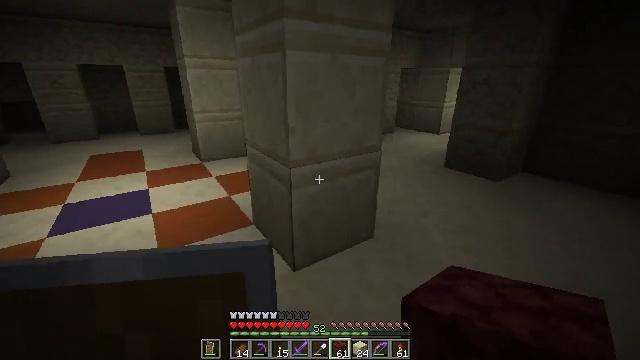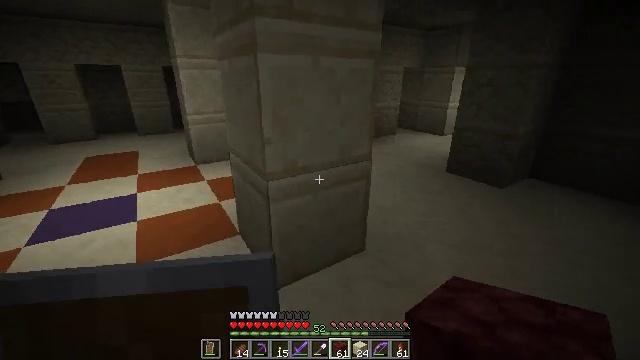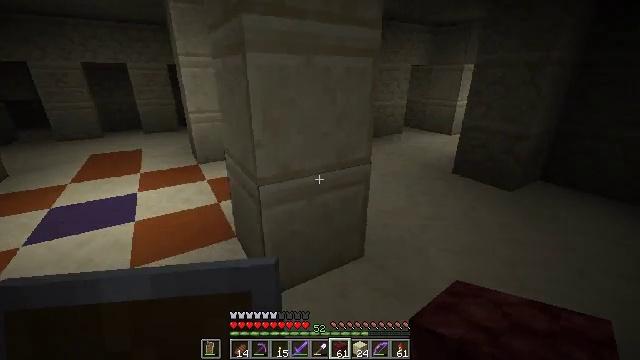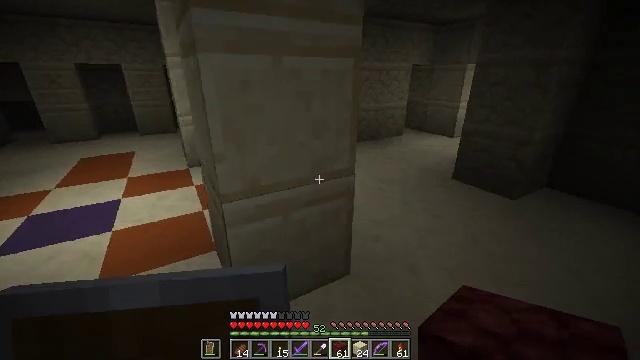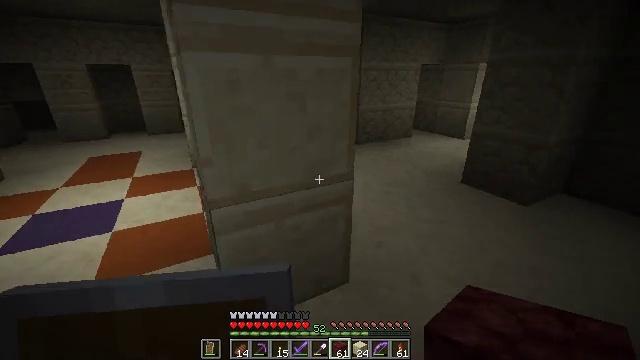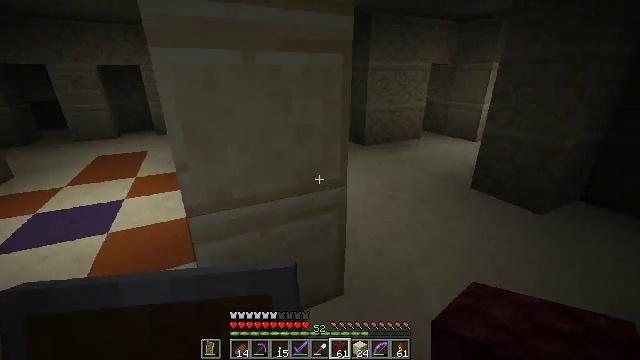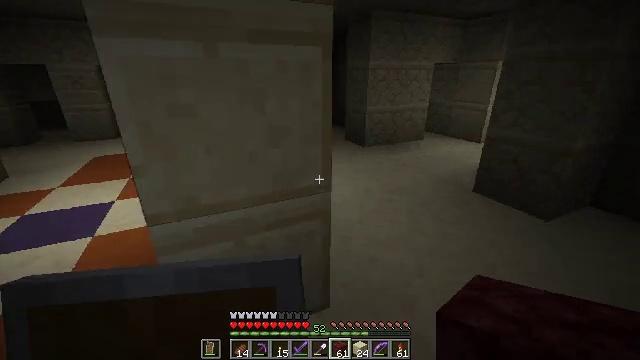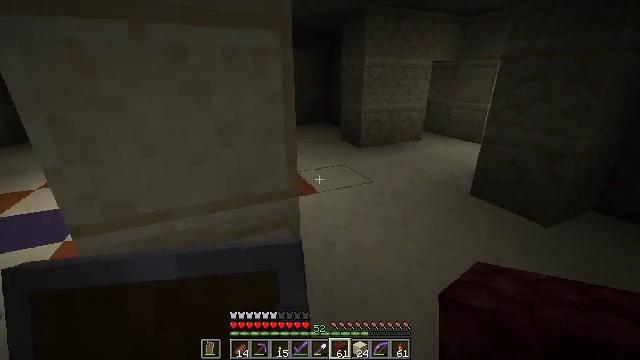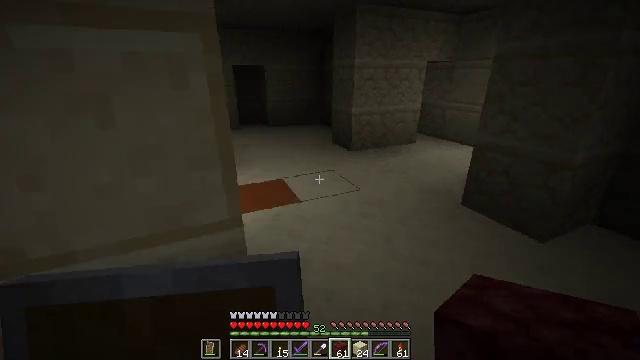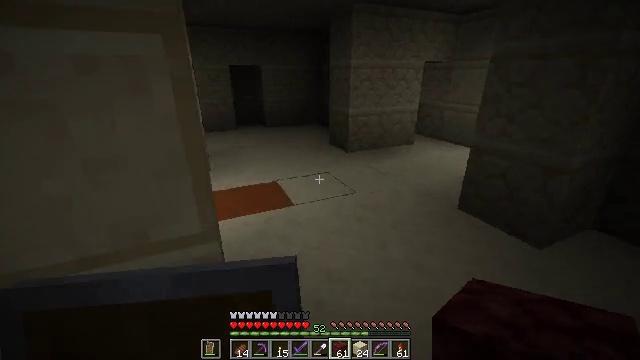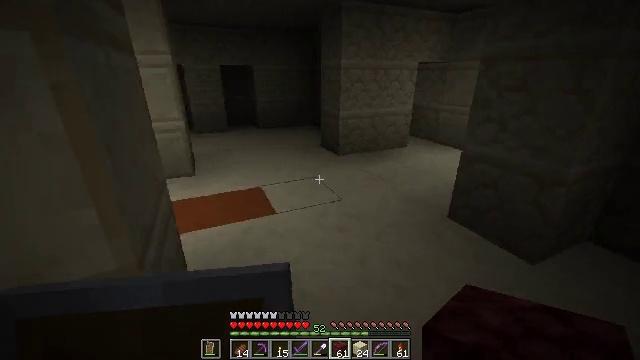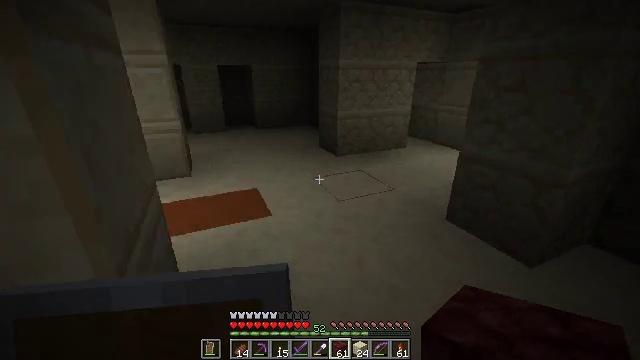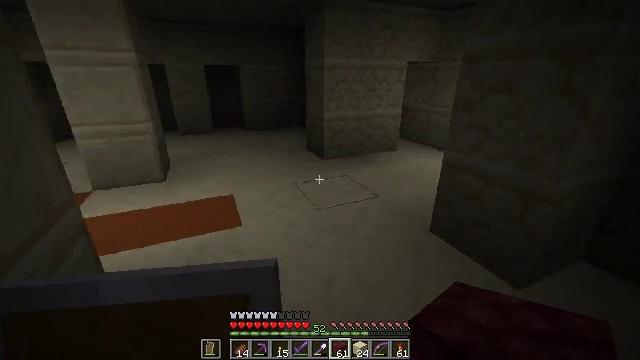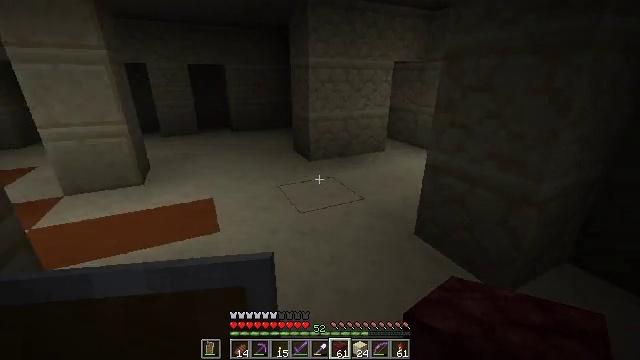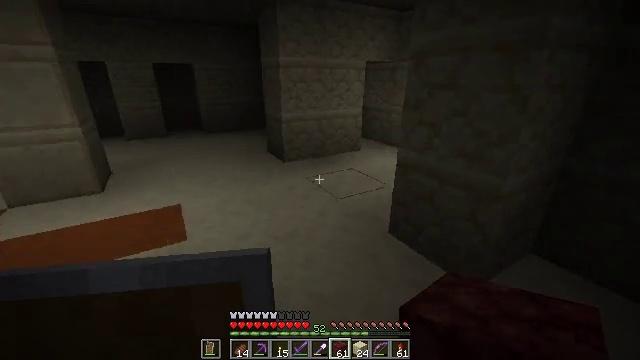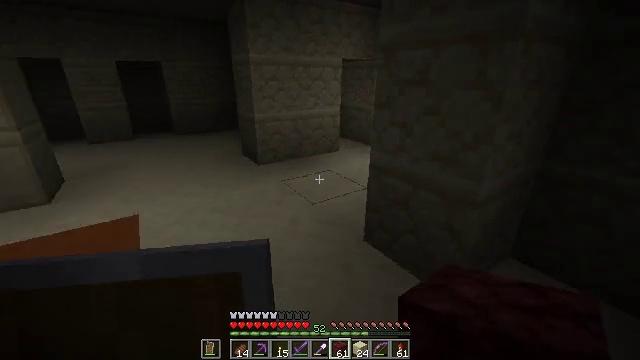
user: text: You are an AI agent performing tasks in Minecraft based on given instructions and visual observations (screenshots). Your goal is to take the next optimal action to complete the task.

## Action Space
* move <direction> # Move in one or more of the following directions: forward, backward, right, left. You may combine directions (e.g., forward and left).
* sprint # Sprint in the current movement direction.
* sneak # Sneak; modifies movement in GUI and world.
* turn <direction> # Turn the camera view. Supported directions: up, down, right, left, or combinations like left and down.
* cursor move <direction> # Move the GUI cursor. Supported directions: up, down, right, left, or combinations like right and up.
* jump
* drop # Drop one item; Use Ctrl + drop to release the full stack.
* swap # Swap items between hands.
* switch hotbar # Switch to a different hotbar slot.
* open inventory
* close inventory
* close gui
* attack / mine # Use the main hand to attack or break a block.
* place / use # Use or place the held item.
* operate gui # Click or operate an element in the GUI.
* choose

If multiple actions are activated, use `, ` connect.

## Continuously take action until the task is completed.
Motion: motion action
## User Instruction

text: Collect the brewing stand for reuse.
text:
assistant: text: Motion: move forward and move right, turn left
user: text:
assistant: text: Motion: move forward and move right, turn left
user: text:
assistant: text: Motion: move forward and move right, turn left
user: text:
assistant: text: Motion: move forward and move right, turn left
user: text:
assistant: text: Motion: move forward and move right, turn left
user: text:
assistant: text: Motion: move forward and move right, turn left
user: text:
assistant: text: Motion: move forward and move right
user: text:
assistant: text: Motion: move forward and move right
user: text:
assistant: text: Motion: move forward and move right
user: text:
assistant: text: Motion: move forward and move right
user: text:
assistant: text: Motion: move forward and move right
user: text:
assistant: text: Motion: move forward and move right
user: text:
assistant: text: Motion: move forward and move right, turn right
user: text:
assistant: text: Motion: move forward and move right, turn right
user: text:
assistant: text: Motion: move forward, turn right
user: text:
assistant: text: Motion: move forward, turn right
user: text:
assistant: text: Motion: move forward
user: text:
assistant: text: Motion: move forward
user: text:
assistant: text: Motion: move forward
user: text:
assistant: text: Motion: move forward
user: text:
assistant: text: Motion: move forward, turn right
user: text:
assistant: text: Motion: move forward and move left, turn right
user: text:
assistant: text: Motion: move forward and move left, turn right
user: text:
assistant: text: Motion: move forward and move left, turn right
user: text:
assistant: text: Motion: move forward and move left, turn right
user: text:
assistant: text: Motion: move forward and move left, turn right and down
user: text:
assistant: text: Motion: move forward and move left, turn right
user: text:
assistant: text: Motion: move forward, turn right
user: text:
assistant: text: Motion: move forward, turn right
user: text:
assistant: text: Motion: move forward, turn right